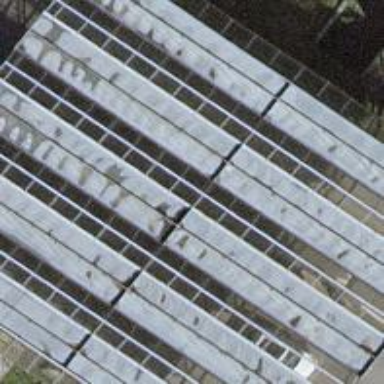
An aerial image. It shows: Border control barrier.